Question: I am using fusion chart for rendering pie chart. In some scenario all the values passing to the graph string will be zero. That is returning the chart in a wrong way instead of showing no data to display.
the following is the graph tag I am using.
'''
Int PendingAmount =0;
Int PaidAmount =0;
"<graph showNames="1" bgAlpha="0,0" numberPrefix="Rs. " decimalPrecision="0"><set name="Paid" value="" + PendingAmount + "" color="A4CFD7"/> <set name="Pending" value="" + PaidAmount + "" color="58A1C7" /></graph>";
'''
This is how the graph is displayed.

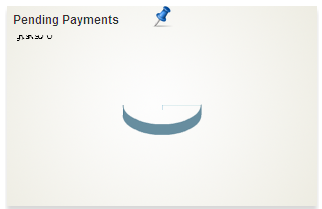
Answer: I had the similar problem with fusion charts. I would first suggest you to use their latest build. They may have solved this problem.
In my case, I was manually checking for no values or zero values and was in turn, replacing the chart with a simple html text like No data to show.